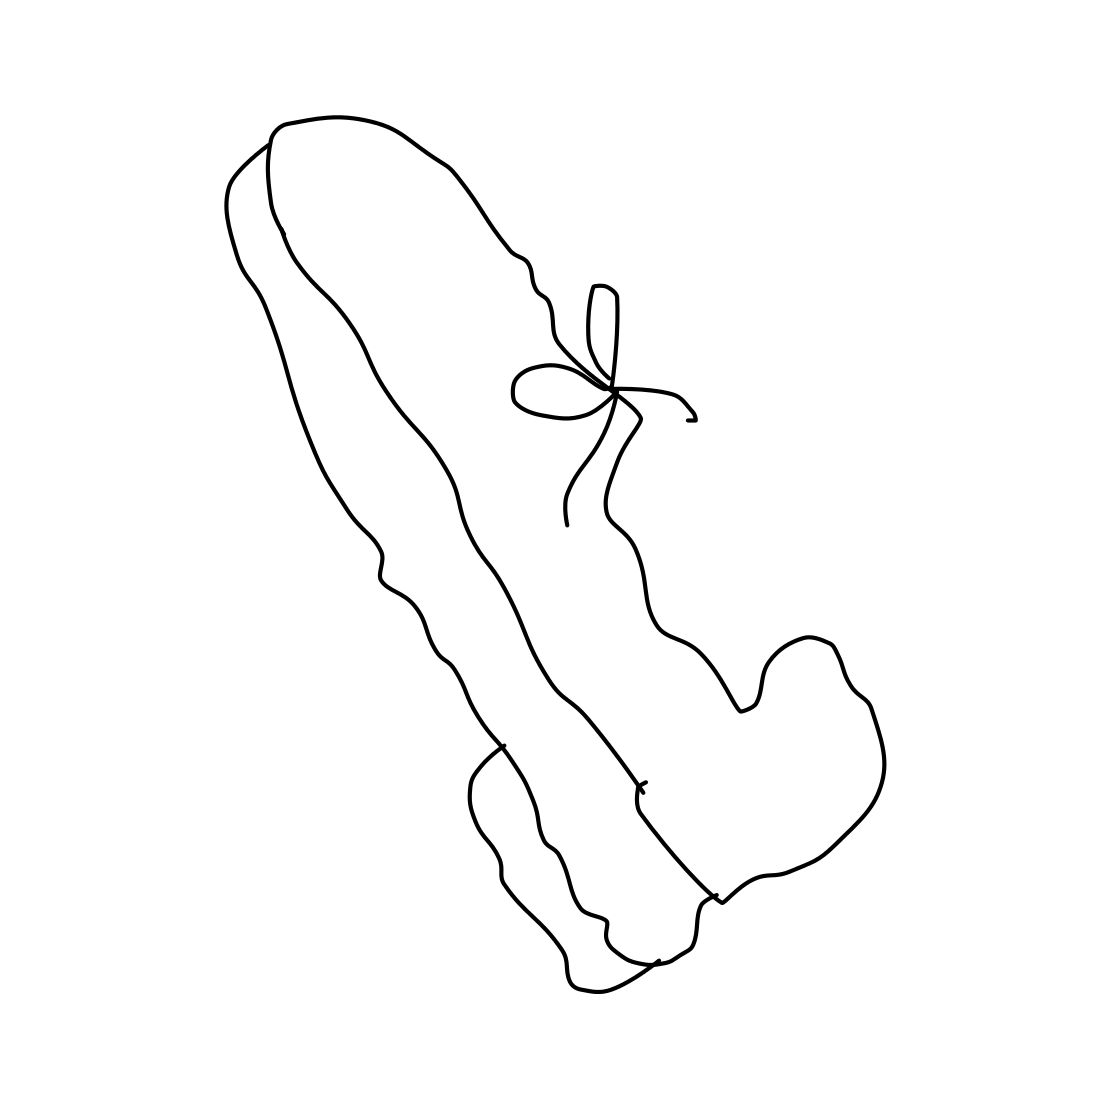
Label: shoe